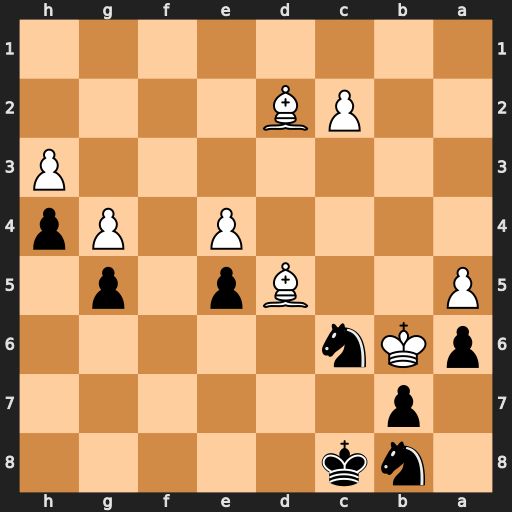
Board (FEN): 1nk5/1p6/pKn5/P2Bp1p1/4P1Pp/7P/2PB4/8
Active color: b
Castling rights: -
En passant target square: -
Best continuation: Nd7#